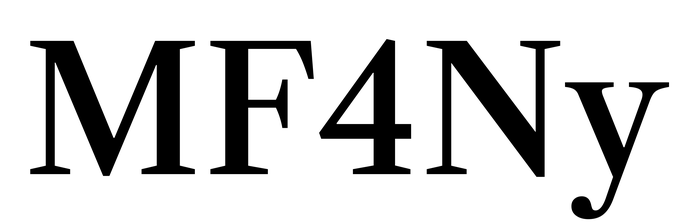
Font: LibreCaslonText_Medium